Question: Question:
I've made a homepage for my brother, accessible here:
<URL>
It uses Microsoft ASP.NET MVC3 on Linux with mono 3, over fastcgi with nginx (plus my own DNS server).
Now I know this is an unusual constellation, but so far, it all works fine.
However, I ran into a minor very subtle bug.
When in the gallery one clicks on a thumbnail image, I wanted to display the full-sized image via the FullImage method of the gallery controller in a new tab.
For example, this direct url:
<URL>
In internet Explorer, I got the image as text instead.
In all other browsers displayed an "invalid image" message.
I solved the problem by calling the image via it's direct file URL, which works fine:
<URL>
Subsequently, I reported the bug to the mono mailing list
<URL>
Now I got as a response, that this is all my fault, because I set the wrong image mime type, which is/was true.
However, I found it strange that if that was the case, the same code works fine on Windows, plus smart browsers like Chrome usually detect a wrong mime setting and use the correct one.
So I changed the mime-type from "image/jpg" to "image/jpeg", and redeployed the project to the server.
I also checked with the file utility if the image is actually a jpeg image, and it is.
What is strange is that it still doesn't show the image.
On internet explorer, I now get "not available".
On all other browsers, I get: the image cannot be displayed because it contains errors.
I did now wget the image from the URL where the image contains errors.
wget <URL>
Then I ran a binary compare between the invalid and the original file:
'''
cmp -l 001.jpg 001a.jpg | awk '{printf "%08X %02X %02X
", $1, strtonum(0$2), strtonum(0$3)}' >> comparison.txt
'''
And this is the comparison result:

What springs into my eye, is that the image that internet explorer says he cannot find is actually 1.7 MB in size, and contains the extra bytes:
'''
31 39 36 62 36 38 0D 0A
'''
at the beginning...
Anybody has an idea what's going wrong here/ where these bytes could come from (apart from the fact that it's most likely from a bug in mono/fastcgi) ?
This is the new controller code btw:
'''
namespace Homepage.Controllers
{
public class GalleryController : Controller
{
protected static string GetImageDirectory()
{
string bd = AppDomain.CurrentDomain.BaseDirectory;
string strImageDirectory = System.IO.Path.Combine(bd,
"Content");
strImageDirectory =
System.IO.Path.Combine(strImageDirectory, "images");
strImageDirectory =
System.IO.Path.Combine(strImageDirectory, "gallery");
return strImageDirectory;
} // End Function GetImageDirectory
protected static string strImageDirectory = GetImageDirectory();
public FileResult FullImage(string id)
{
string strFileName =
System.IO.Path.Combine(strImageDirectory, id);
//return new FilePathResult("CorrectFullPathAndFileName", "CorrectMime");
//return File(strFileName, "image/jpg"); // Old
return File(strFileName, "image/jpeg"); // New
} // End Action FullImage
public FileResult Thumb(string id)
{
//return Redirect(id);
string strFileName =
System.IO.Path.Combine(strImageDirectory, id);
System.IO.Stream ms =
Tools.Imaging.GetThumbnailStream(strFileName,
System.Drawing.Imaging.ImageFormat.Png);
return File(ms, "image/png");
/*
using (System.IO.Stream ms =
Tools.Imaging.GetThumbnailStream(strFileName,
System.Drawing.Imaging.ImageFormat.Png))
{
return File(ms, "image/png");
}*/
} // End Action Thumb
} // End Class GalleryController : Controller
} // End Namespace Homepage.Controllers
'''
it gets stranger:
There is also an extra sequence with
'''
0d 0a 0d 0a 30 0d 0a 0d 0a
'''
at the end...
I just did the hexdump, and found the original file has filesize (hold your breath):
'''
00196b68
'''
Here the hexdumps (8 MB each):
Canonical format (hexdump -C 001.jpg > 001.txt):
Original file: <URL>
Botched file: <URL>
Pure dump (hexdump 001.jpg > 001_1.txt):
Original file: <URL>
Botched file: <URL>
Hmmm, the hex dump for the botched files is 5 MB, the one for the original is 8.2 MB...
I use the latest stable nginx:
'''
sudo -s
nginx=stable # use nginx=development for latest development version
add-apt-repository ppa:nginx/$nginx
apt-get update
apt-get install nginx
'''
The full code for Tools.Imaging (renamed Tools to MvcTools in the meantime, to match the assembly namespace)
'''
using System;
using System.Text;
namespace MvcTools
{
public class Imaging
{
//public static System.Drawing.Size m_sMaxThumbNailDimensions = new System.Drawing.Size(200, 200);
public static System.Drawing.Size m_sMaxThumbNailDimensions = new System.Drawing.Size(300, 300);
public static System.IO.Stream GetImageAsStream(
string strOrgFileName
, System.Drawing.Imaging.ImageFormat ifOutputFormat
)
{
return GetImageAsStream(strOrgFileName, ifOutputFormat, 1024);
} // End Function GetImage
public static System.IO.Stream GetImageAsStream(
string strOrgFileName
,System.Drawing.Imaging.ImageFormat ifOutputFormat
,int rez
)
{
System.IO.MemoryStream ms = null;
if (!System.IO.File.Exists(strOrgFileName))
throw new System.IO.FileNotFoundException(strOrgFileName);
try
{
using (System.Drawing.Image imgSourceImage = System.Drawing.Image.FromFile(strOrgFileName))
{
ms = new System.IO.MemoryStream();
imgSourceImage.Save(ms, ifOutputFormat);
ms.Position = 0;
} // End Using imgSourceImage
} // End Try
catch (Exception ex)
{
System.Windows.Forms.MessageBox.Show(ex.GetType().ToString());
System.Windows.Forms.MessageBox.Show(ex.Message);
//Response.Write(ex.Message);
} // End Catch
return ms;
} // End Function GetImageAsStream
public static System.Drawing.Size GetThumbnailSize(string strOrgFileName)
{
System.Drawing.Size sThumbNailSizeToUse = new System.Drawing.Size();
try
{
using (System.Drawing.Image imgSourceImage = System.Drawing.Image.FromFile(strOrgFileName))
{
decimal decPixToSubstract = 0;
decimal decPercentage;
if (m_sMaxThumbNailDimensions.Width < imgSourceImage.Size.Width || m_sMaxThumbNailDimensions.Height < imgSourceImage.Size.Height)
{
if (imgSourceImage.Size.Width > imgSourceImage.Size.Height)
{
decPercentage = (((decimal)imgSourceImage.Size.Width - (decimal)m_sMaxThumbNailDimensions.Width) / (decimal)imgSourceImage.Size.Width);
decPixToSubstract = decPercentage * imgSourceImage.Size.Height;
sThumbNailSizeToUse.Width = m_sMaxThumbNailDimensions.Width;
sThumbNailSizeToUse.Height = imgSourceImage.Size.Height - (int)decPixToSubstract;
} // End if (imgSourceImage.Size.Width > imgSourceImage.Size.Height)
else
{
decPercentage = (((decimal)imgSourceImage.Size.Height - (decimal)m_sMaxThumbNailDimensions.Height) / (decimal)imgSourceImage.Size.Height);
decPixToSubstract = decPercentage * (decimal)imgSourceImage.Size.Width;
sThumbNailSizeToUse.Height = m_sMaxThumbNailDimensions.Height;
sThumbNailSizeToUse.Width = imgSourceImage.Size.Width - (int)decPixToSubstract;
} // End else of if (imgSourceImage.Size.Width > imgSourceImage.Size.Height)
} // End if (m_sMaxThumbNailDimensions.Width < imgSourceImage.Size.Width || m_sMaxThumbNailDimensions.Height < imgSourceImage.Size.Height)
else
{
sThumbNailSizeToUse.Width = imgSourceImage.Size.Width;
sThumbNailSizeToUse.Height = imgSourceImage.Size.Height;
} // End else of if (m_sMaxThumbNailDimensions.Width < imgSourceImage.Size.Width || m_sMaxThumbNailDimensions.Height < imgSourceImage.Size.Height)
} // End Using imgSourceImage
} // End Try
catch (Exception ex)
{
System.Windows.Forms.MessageBox.Show(ex.Message);
//Response.Write(ex.Message);
} // End Catch
return sThumbNailSizeToUse;
} // End Sub GetThumbnailSize(string strOrgFileName)
// http://stackoverflow.com/questions/<PHONE>/mvc3-razor-thumbnail-resize-image-ideas
// http://stackoverflow.com/questions/<PHONE>/alternatives-to-system-drawing-for-use-with-asp-net/<PHONE>#<PHONE>
public static void GenerateThumbnailFile(
string strPhysicalPath,
string strOrgFileName, string strThumbnailFileName,
System.Drawing.Imaging.ImageFormat ifOutputFormat, int rez
)
{
try
{
using (System.Drawing.Image imgSourceImage = System.Drawing.Image.FromFile(strOrgFileName))
{
//System.Drawing.Image oImg = System.Drawing.Image.FromStream(fil.InputStream);
decimal decPixToSubstract = 0;
decimal decPercentage;
//default
System.Drawing.Size sThumbNailSizeToUse = new System.Drawing.Size();
if (m_sMaxThumbNailDimensions.Width < imgSourceImage.Size.Width || m_sMaxThumbNailDimensions.Height < imgSourceImage.Size.Height)
{
if (imgSourceImage.Size.Width > imgSourceImage.Size.Height)
{
decPercentage = (((decimal)imgSourceImage.Size.Width - (decimal)m_sMaxThumbNailDimensions.Width) / (decimal)imgSourceImage.Size.Width);
decPixToSubstract = decPercentage * imgSourceImage.Size.Height;
sThumbNailSizeToUse.Width = m_sMaxThumbNailDimensions.Width;
sThumbNailSizeToUse.Height = imgSourceImage.Size.Height - (int)decPixToSubstract;
} // End if (imgSourceImage.Size.Width > imgSourceImage.Size.Height)
else
{
decPercentage = (((decimal)imgSourceImage.Size.Height - (decimal)m_sMaxThumbNailDimensions.Height) / (decimal)imgSourceImage.Size.Height);
decPixToSubstract = decPercentage * (decimal)imgSourceImage.Size.Width;
sThumbNailSizeToUse.Height = m_sMaxThumbNailDimensions.Height;
sThumbNailSizeToUse.Width = imgSourceImage.Size.Width - (int)decPixToSubstract;
} // End else of if (imgSourceImage.Size.Width > imgSourceImage.Size.Height)
} // End if (m_sMaxThumbNailDimensions.Width < imgSourceImage.Size.Width || m_sMaxThumbNailDimensions.Height < imgSourceImage.Size.Height)
else
{
sThumbNailSizeToUse.Width = imgSourceImage.Size.Width;
sThumbNailSizeToUse.Height = imgSourceImage.Size.Height;
} // End else of if (m_sMaxThumbNailDimensions.Width < imgSourceImage.Size.Width || m_sMaxThumbNailDimensions.Height < imgSourceImage.Size.Height)
using (System.Drawing.Bitmap bmpThumbnail = new System.Drawing.Bitmap(sThumbNailSizeToUse.Width, sThumbNailSizeToUse.Height))
{
bmpThumbnail.SetResolution(rez, rez);
using (System.Drawing.Image imgThumbNail = bmpThumbnail)
{
using (System.Drawing.Graphics gGraphicsContext = System.Drawing.Graphics.FromImage(imgThumbNail))
{
gGraphicsContext.CompositingQuality = System.Drawing.Drawing2D.CompositingQuality.HighQuality;
gGraphicsContext.SmoothingMode = System.Drawing.Drawing2D.SmoothingMode.HighQuality;
gGraphicsContext.InterpolationMode = System.Drawing.Drawing2D.InterpolationMode.HighQualityBicubic;
System.Drawing.Rectangle rThumbnailDimension = new System.Drawing.Rectangle(0, 0, sThumbNailSizeToUse.Width, sThumbNailSizeToUse.Height);
gGraphicsContext.DrawImage(imgSourceImage, rThumbnailDimension);
} // End Using gGraphicsContext
imgThumbNail.Save(System.IO.Path.Combine(strPhysicalPath, strThumbnailFileName), ifOutputFormat);
} // End Using imgThumbNail
} // End Using bmpThumbnail
} // End Using imgSourceImage
} // End Try
catch (Exception ex)
{
System.Windows.Forms.MessageBox.Show(ex.Message);
//Response.Write(ex.Message);
} // End Catch
} // End Function GenerateThumbNail
public static System.IO.Stream GetThumbnailStream(
string strOrgFileName
, System.Drawing.Imaging.ImageFormat ifOutputFormat
)
{
return GetThumbnailStream(strOrgFileName, ifOutputFormat, 1024);
} // End Function GetThumbnailStream
public static System.IO.Stream GetThumbnailStream(
string strOrgFileName
,System.Drawing.Imaging.ImageFormat ifOutputFormat
,int rez
)
{
System.IO.MemoryStream ms = null;
try
{
using (System.Drawing.Image imgSourceImage = System.Drawing.Image.FromFile(strOrgFileName))
{
decimal decPixToSubstract = 0;
decimal decPercentage;
System.Drawing.Size sThumbNailSizeToUse = new System.Drawing.Size();
if (m_sMaxThumbNailDimensions.Width < imgSourceImage.Size.Width || m_sMaxThumbNailDimensions.Height < imgSourceImage.Size.Height)
{
if (imgSourceImage.Size.Width > imgSourceImage.Size.Height)
{
decPercentage = (((decimal)imgSourceImage.Size.Width - (decimal)m_sMaxThumbNailDimensions.Width) / (decimal)imgSourceImage.Size.Width);
decPixToSubstract = decPercentage * imgSourceImage.Size.Height;
sThumbNailSizeToUse.Width = m_sMaxThumbNailDimensions.Width;
sThumbNailSizeToUse.Height = imgSourceImage.Size.Height - (int)decPixToSubstract;
} // End if (imgSourceImage.Size.Width > imgSourceImage.Size.Height)
else
{
decPercentage = (((decimal)imgSourceImage.Size.Height - (decimal)m_sMaxThumbNailDimensions.Height) / (decimal)imgSourceImage.Size.Height);
decPixToSubstract = decPercentage * (decimal)imgSourceImage.Size.Width;
sThumbNailSizeToUse.Height = m_sMaxThumbNailDimensions.Height;
sThumbNailSizeToUse.Width = imgSourceImage.Size.Width - (int)decPixToSubstract;
} // End else of if (imgSourceImage.Size.Width > imgSourceImage.Size.Height)
} // End if (m_sMaxThumbNailDimensions.Width < imgSourceImage.Size.Width || m_sMaxThumbNailDimensions.Height < imgSourceImage.Size.Height)
else
{
sThumbNailSizeToUse.Width = imgSourceImage.Size.Width;
sThumbNailSizeToUse.Height = imgSourceImage.Size.Height;
} // End else of if (m_sMaxThumbNailDimensions.Width < imgSourceImage.Size.Width || m_sMaxThumbNailDimensions.Height < imgSourceImage.Size.Height)
using (System.Drawing.Bitmap bmpThumbnail = new System.Drawing.Bitmap(sThumbNailSizeToUse.Width, sThumbNailSizeToUse.Height))
{
bmpThumbnail.SetResolution(rez, rez);
using (System.Drawing.Image imgThumbNail = bmpThumbnail)
{
using (System.Drawing.Graphics gGraphicsContext = System.Drawing.Graphics.FromImage(imgThumbNail))
{
gGraphicsContext.CompositingQuality = System.Drawing.Drawing2D.CompositingQuality.HighQuality;
gGraphicsContext.SmoothingMode = System.Drawing.Drawing2D.SmoothingMode.HighQuality;
gGraphicsContext.InterpolationMode = System.Drawing.Drawing2D.InterpolationMode.HighQualityBicubic;
System.Drawing.Rectangle rThumbnailDimension = new System.Drawing.Rectangle(0, 0, sThumbNailSizeToUse.Width, sThumbNailSizeToUse.Height);
gGraphicsContext.DrawImage(imgSourceImage, rThumbnailDimension);
ms = new System.IO.MemoryStream();
imgThumbNail.Save(ms, ifOutputFormat);
ms.Position = 0;
} // End Using gGraphicsContext
} // End Using imgThumbNail
} // End Using bmpThumbnail
/*
byte[] buffer = null;
using (System.IO.MemoryStream ms = new System.IO.MemoryStream())
{
imgThumbNail.Save(ms, ifOutputFormat);
buffer = ms.ToArray();
}
*/
// Exerts from Page_Load method
//Response.ContentType = "image/" + extension;
//Response.OutputStream.Write(pBuffer, 0, pBuffer.Length);
//Response.End();
//imgThumbNail.Save(System.IO.Path.Combine(strPhysicalPath, strThumbnailFileName), ifOutputFormat);
} // End Using imgSourceImage
} // End Try
catch (Exception ex)
{
//Console.WriteLine(ex.Message);
System.Windows.Forms.MessageBox.Show(ex.Message);
//Response.Write(ex.Message);
} // End Catch
//System.Windows.Forms.MessageBox.Show("image/" + ifOutputFormat.ToString().ToLower());
return ms;
} // End Function GenerateThumbNail
} // End Class Imaging
} // End Namespace Tools
'''
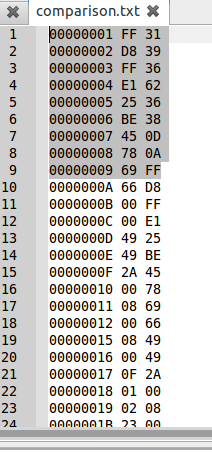
Answer: This seems to be a bug involving <URL> in
'''
Class: System.Web.HttpResponse (or one of its dependencies)
Method: TransmitFile(string filename)
'''
There is this code in the constructor:
'''
if (worker_request != null)
use_chunked = (worker_request.GetHttpVersion () == "HTTP/1.1");
'''
Patched it to check for CGI (if CGI, the server handles the file transfer, so there may be no chuncked encoding given back from the FastCGI server as per <URL>.
'''
internal HttpResponse (HttpWorkerRequest worker_request, HttpContext context) : this ()
{
WorkerRequest = worker_request;
this.context = context;
#if !TARGET_J2EE
if (worker_request != null)
{
if(worker_request.GetHttpVersion () == "HTTP/1.1")
{
string GatewayIface = context.Request.ServerVariables["GATEWAY_INTERFACE"];
use_chunked = (GatewayIface == null || !GatewayIface.StartsWith("CGI"));
}
else
use_chunked = false;
}
#endif
writer = new HttpWriter (this);
}
'''
Added patch to
<URL>
Fixed in mono 3.2.3